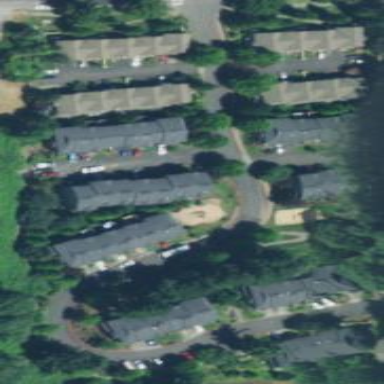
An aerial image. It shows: Residential area with apartments.